Field crop: maize
Growth stage: 2
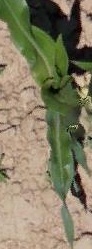
Species: maize